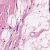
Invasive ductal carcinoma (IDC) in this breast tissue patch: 0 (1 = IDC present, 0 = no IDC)